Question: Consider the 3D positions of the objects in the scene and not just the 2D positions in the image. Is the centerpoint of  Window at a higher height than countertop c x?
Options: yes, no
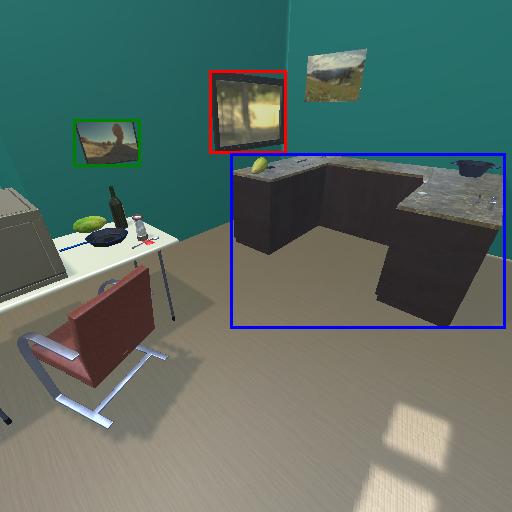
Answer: yes